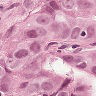
Metastatic tissue present: yes